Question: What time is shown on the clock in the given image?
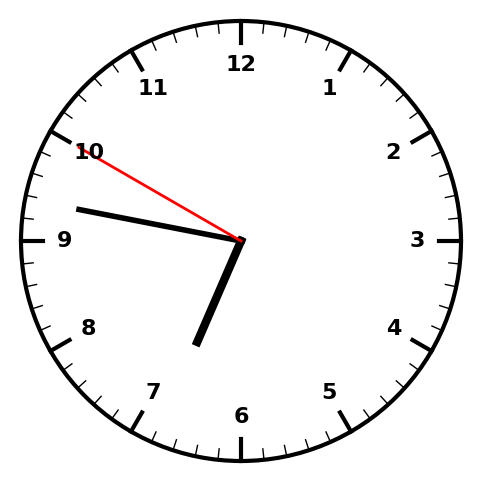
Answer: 06:46:50